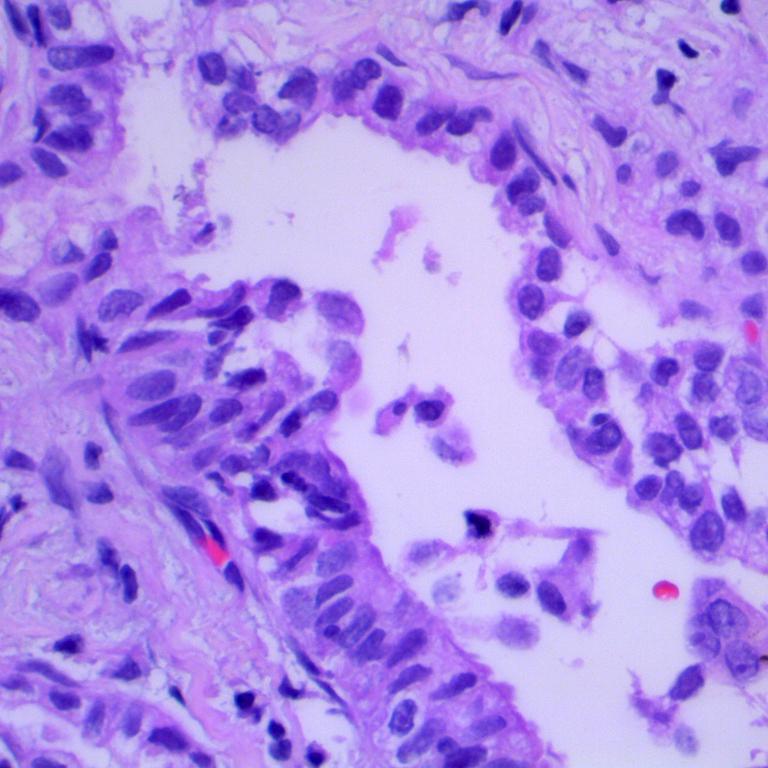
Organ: lung
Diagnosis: adenocarcinomas